Field crop: maize
Growth stage: 2
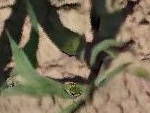
Species: maize